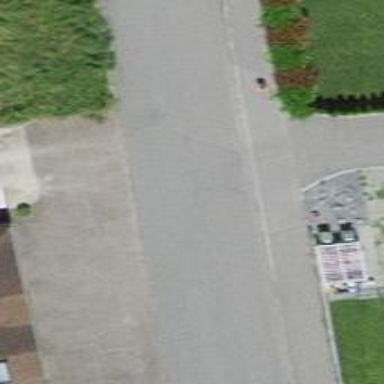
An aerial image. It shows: Driveway leading to service road.